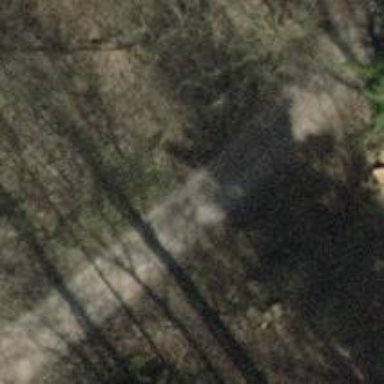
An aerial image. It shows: Unpaved path.